Aerial crown-view tile of a tropical tree (Barro Colorado Island, Panama), acquired 20250414:
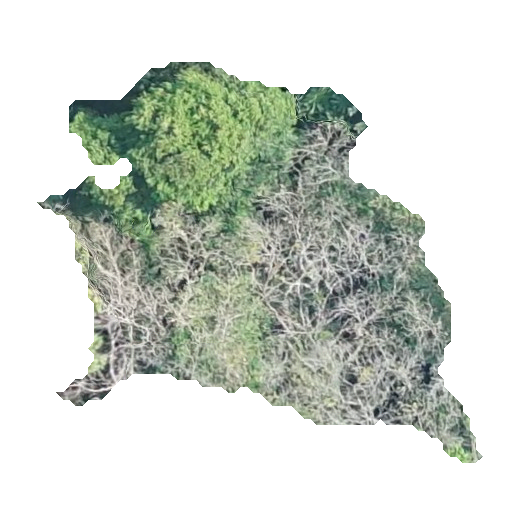
Species: Luehea seemannii
GBIF accepted scientific name: Luehea seemannii
Crown area: 154.496 m²